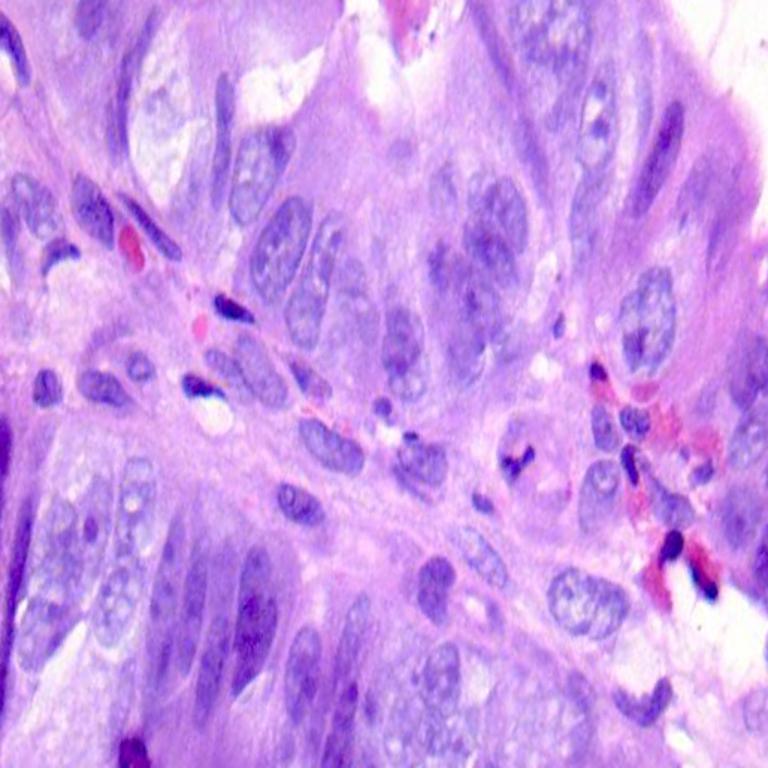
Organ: colon
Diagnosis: adenocarcinomas